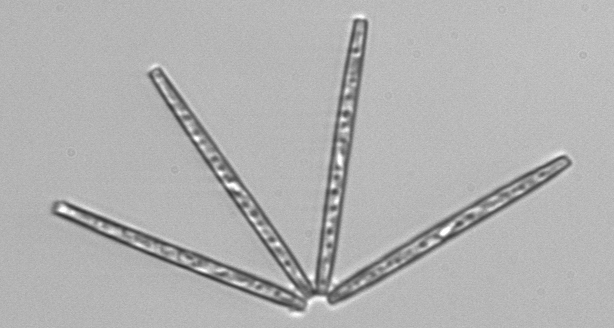
Label: Thalassionema